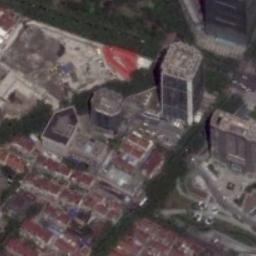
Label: commercial_area